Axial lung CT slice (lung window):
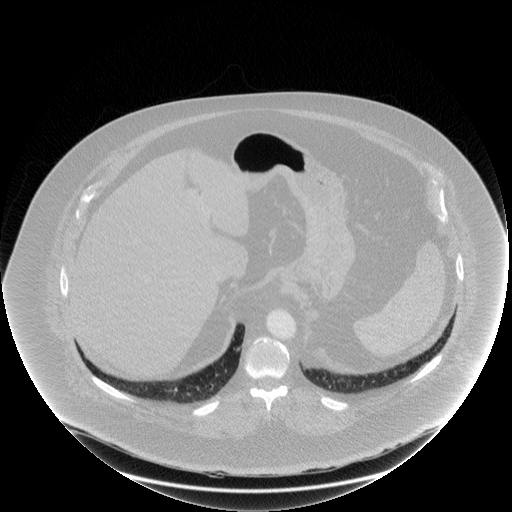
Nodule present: no